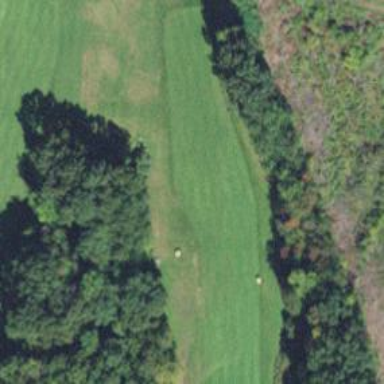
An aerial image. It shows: Golf hole.